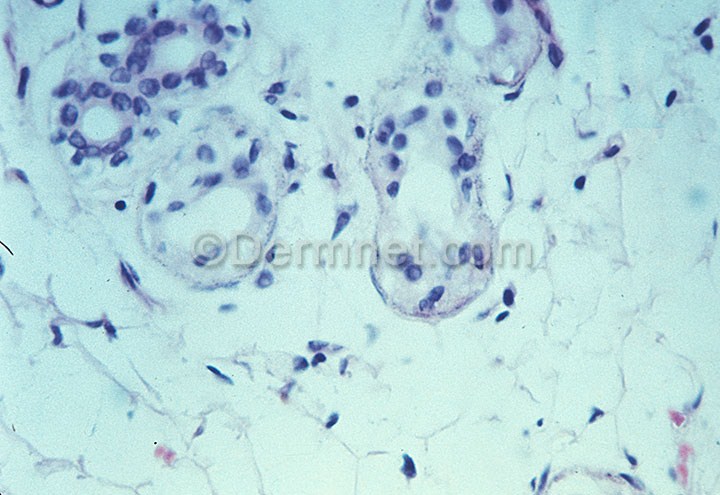
Disease: Light Diseases and Disorders of Pigmentation